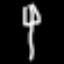
Label: fork